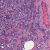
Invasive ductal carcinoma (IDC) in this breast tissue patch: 1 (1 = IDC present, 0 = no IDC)